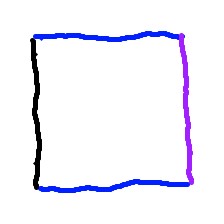
Shape: square